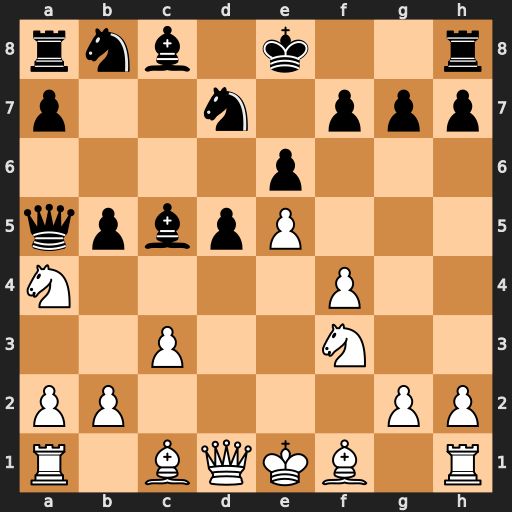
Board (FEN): rnb1k2r/p2n1ppp/4p3/qpbpP3/N4P2/2P2N2/PP4PP/R1BQKB1R
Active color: w
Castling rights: KQkq
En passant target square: -
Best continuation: Nxc5 Nxc5 b4 Qa4 bxc5 Qxd1+ Kxd1